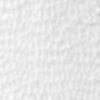
Label: no_change